Question: There are some blocks in the picture. Find the smallest square area that can place all the small blocks in the area in a suitable way without overlapping. Return the length of the square side.
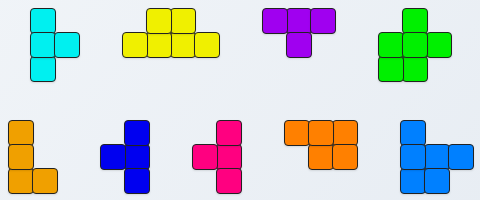
Answer: 8